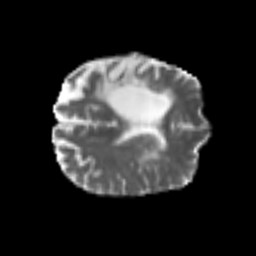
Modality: T2w
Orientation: axial
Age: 45
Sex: male
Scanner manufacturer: siemens
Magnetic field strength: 3 T
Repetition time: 4.999 s
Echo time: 0.07946 s